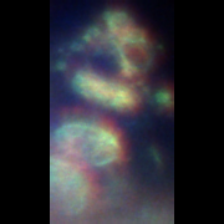
Taxon: Diatom_aggregate
Group: Diatoms